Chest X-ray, AP view. Patient: 77 years old, sex M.
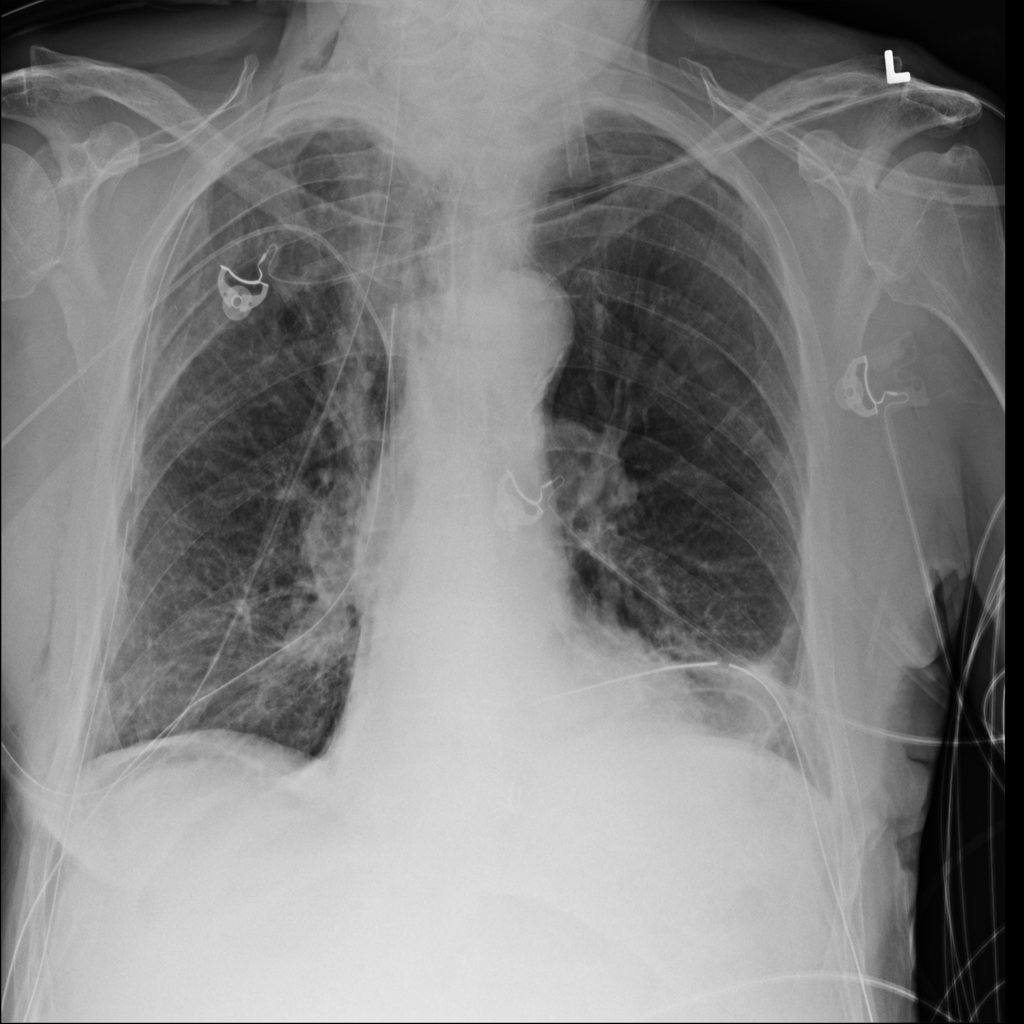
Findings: Atelectasis, Effusion, Pneumonia, Pneumothorax